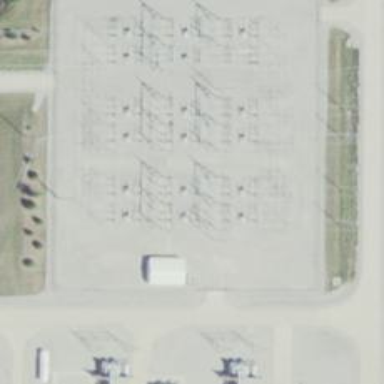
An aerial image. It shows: Switch for power supply.